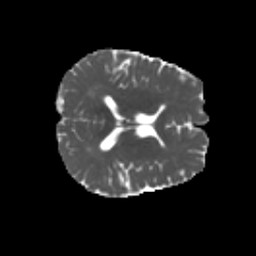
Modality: MD
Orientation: axial
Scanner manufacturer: siemens
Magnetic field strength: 3 T
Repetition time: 4.16 s
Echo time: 0.0806 s